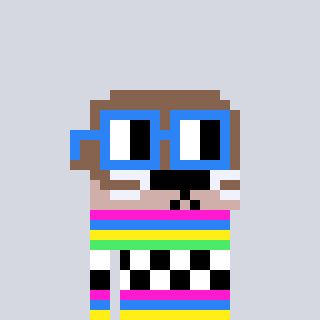
a pixel art character with square blue glasses, a otter-shaped head and a darkbrown-colored body on a cool background